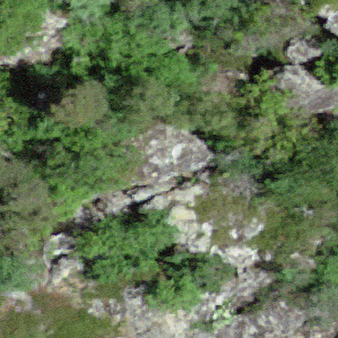
Label: bouldering_area